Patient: sex F, age 73
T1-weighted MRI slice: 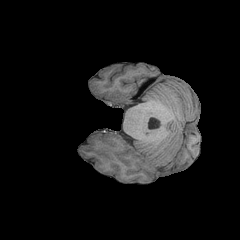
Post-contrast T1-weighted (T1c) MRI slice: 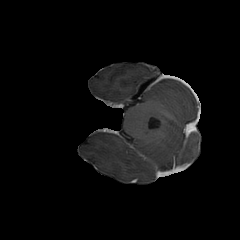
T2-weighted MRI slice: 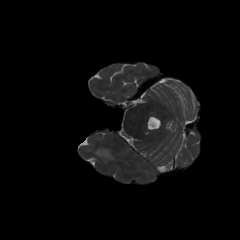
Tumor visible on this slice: yes
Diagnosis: Glioblastoma, IDH-wildtype
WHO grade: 4